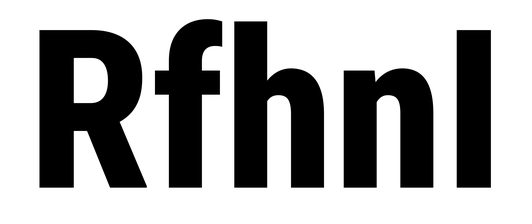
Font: Roboto_Condensed_ExtraBold